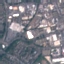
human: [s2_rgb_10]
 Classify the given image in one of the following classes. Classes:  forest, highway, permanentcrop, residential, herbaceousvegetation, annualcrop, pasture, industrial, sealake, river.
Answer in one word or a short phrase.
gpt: Industrial